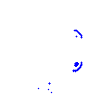
Particle: pion